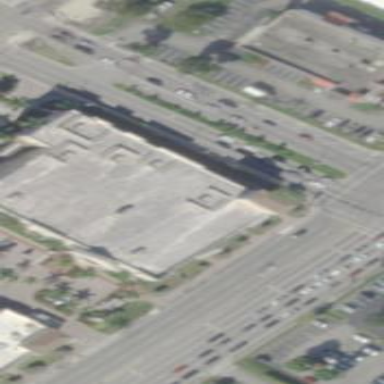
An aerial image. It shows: Building with furniture shop.